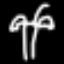
Label: palm tree